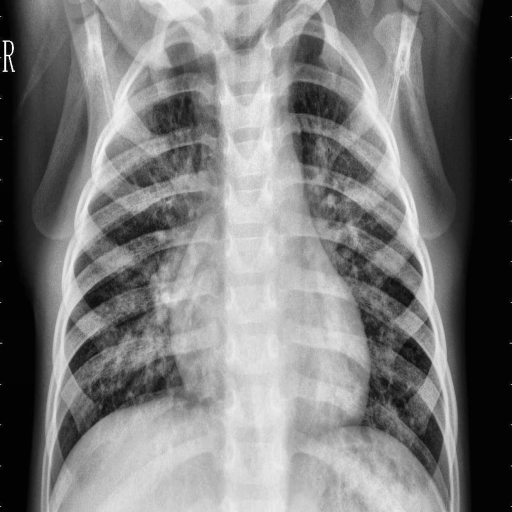
Finding: PNEUMONIA